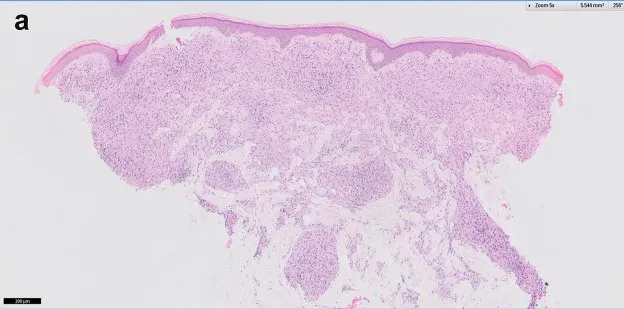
(a) Skin punch biopsy from the right upper back plaque (H&E).
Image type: pathology (h&e)